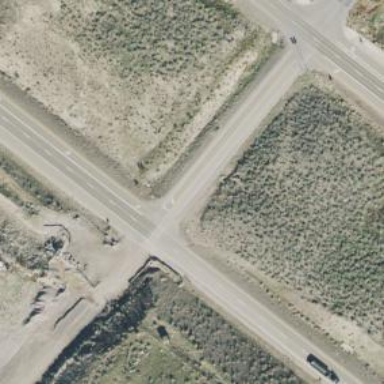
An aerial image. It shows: Asphalt trunk highway classified as expressway.